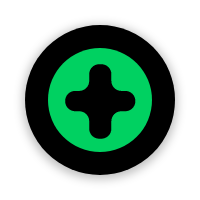
Cursor type: zoom_in
OS/theme: linux-google-cursor
Variant: white